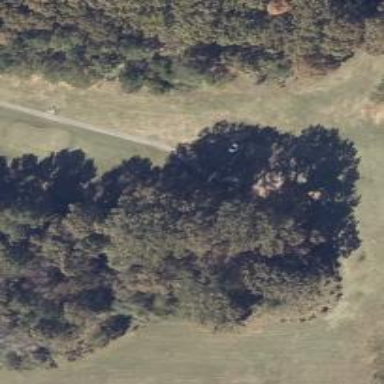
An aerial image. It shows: Grassy area designated as golf tee.